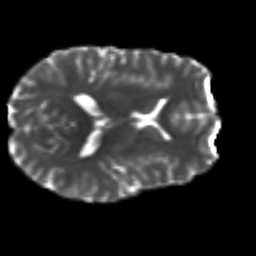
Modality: T2w
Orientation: axial
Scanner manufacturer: siemens
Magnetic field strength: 3 T
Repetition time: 9.6 s
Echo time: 0.077 s